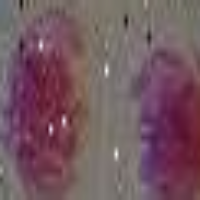
Label: telophase